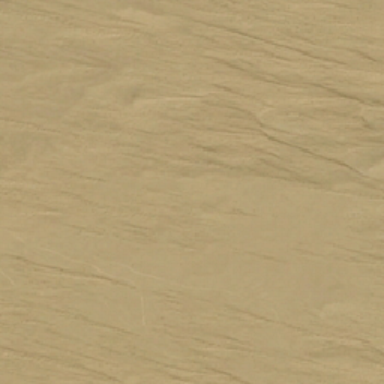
The wind of the desert .